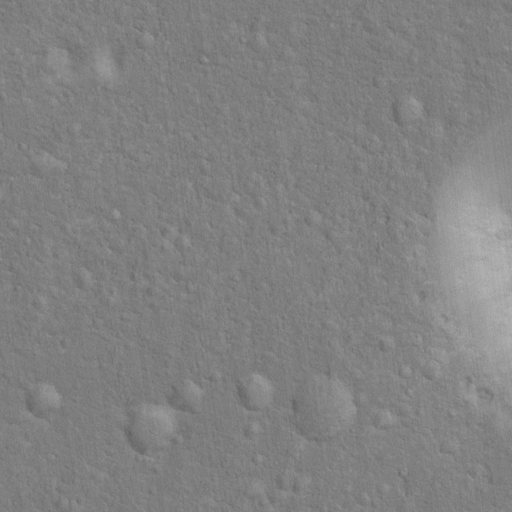
Classes present: Background, Cone